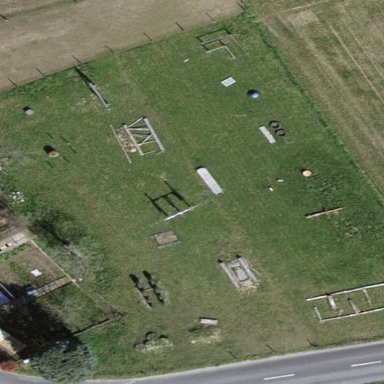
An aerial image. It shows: Fence surrounding equestrian pitch for leisure land activities.